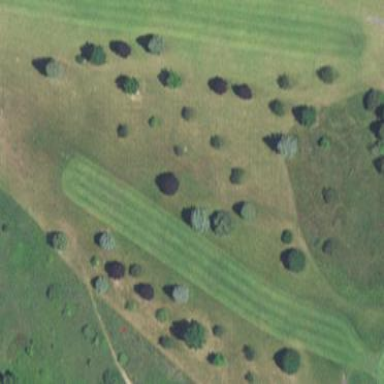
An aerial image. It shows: Scenic golf fairway.